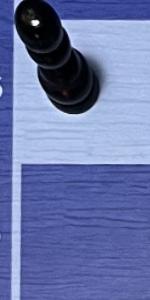
Label: Empty